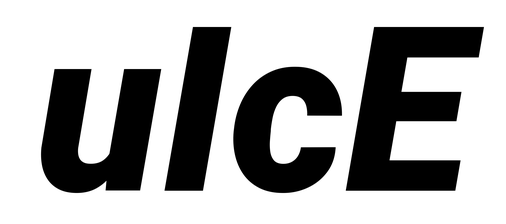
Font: Roboto-Italic_Black_Italic